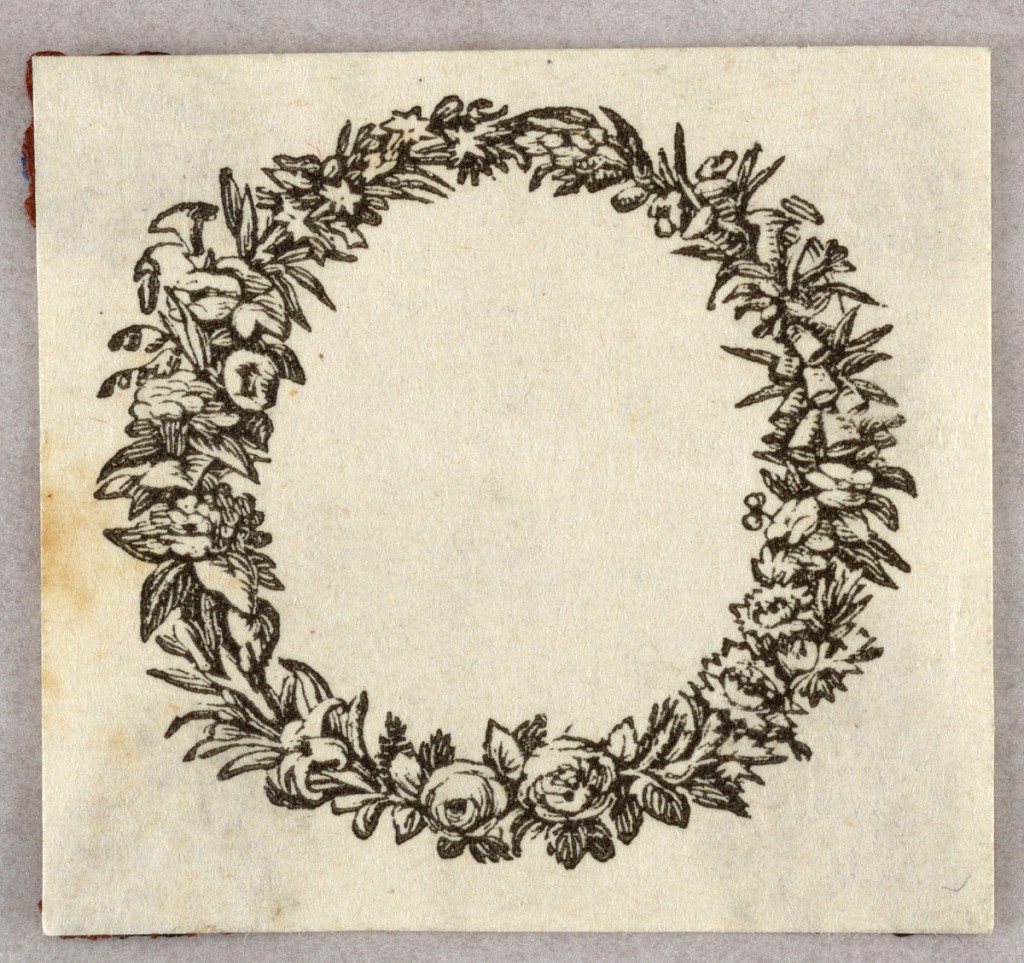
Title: Wood engraving. Vignette.
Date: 1800–1830
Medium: Engraving and etching.
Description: A wreath.